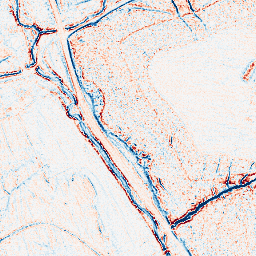
Category: edge_preserving
Decomposition family: anisotropic_diffusion
Decomposition parameters: iterations: 5
kappa: 50
gamma: 0.1
Upsampling method: bilinear
Upsampling parameters: scale: 8
Upsampling scale: 8